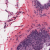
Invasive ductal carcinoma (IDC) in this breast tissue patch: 0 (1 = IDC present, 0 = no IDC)